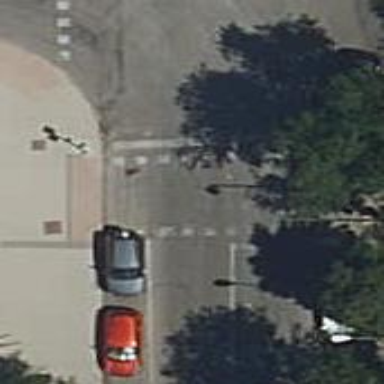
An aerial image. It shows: Road with traffic signals at crossing.